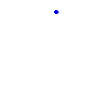
Particle: proton